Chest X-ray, PA view. Patient: 37 years old, sex M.
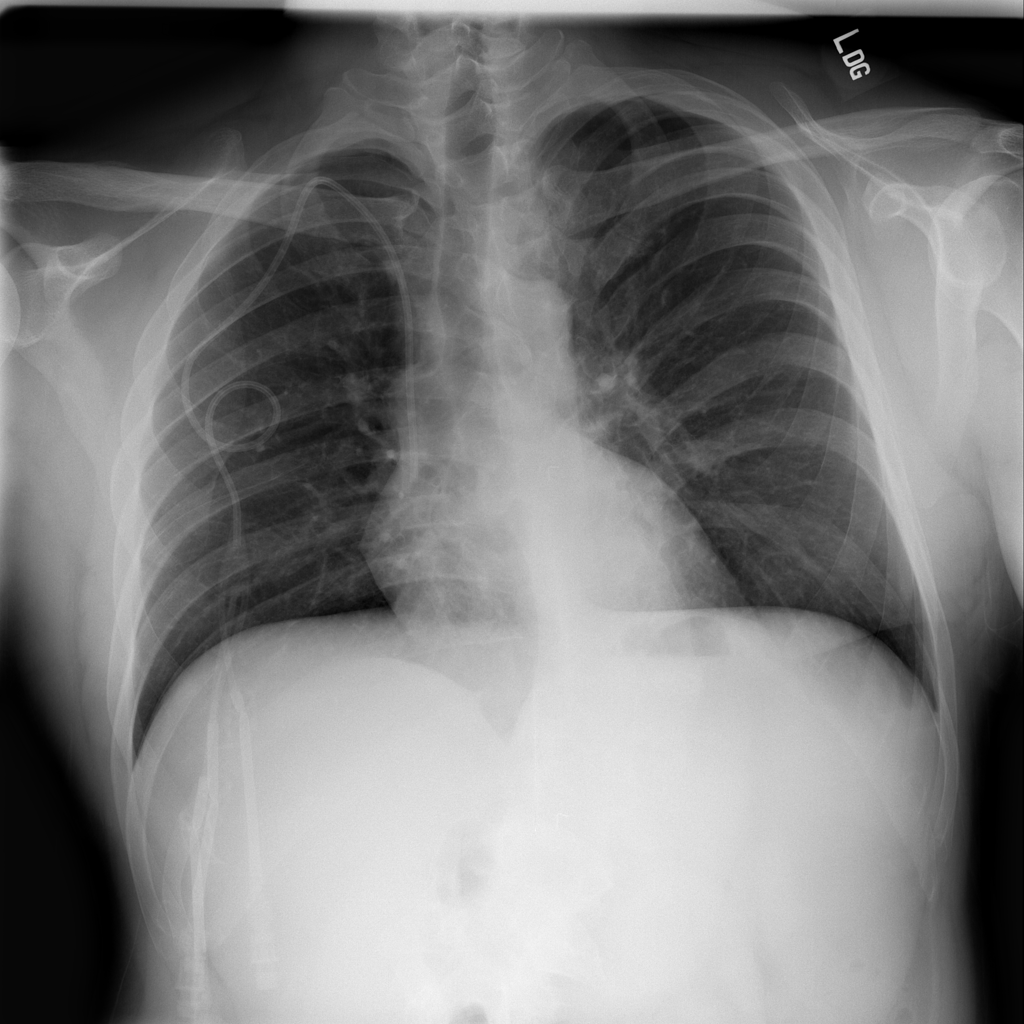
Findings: Infiltration